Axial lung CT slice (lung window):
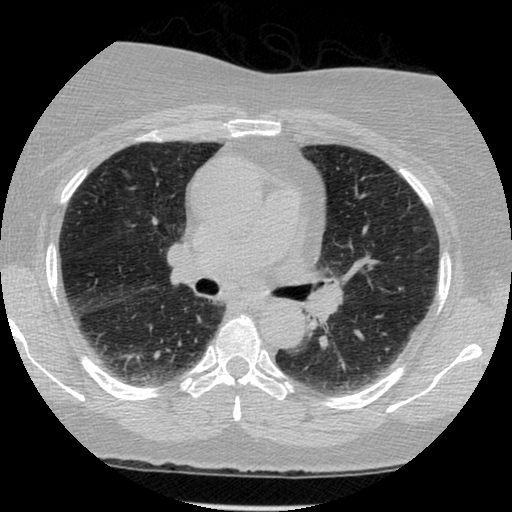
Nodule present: no